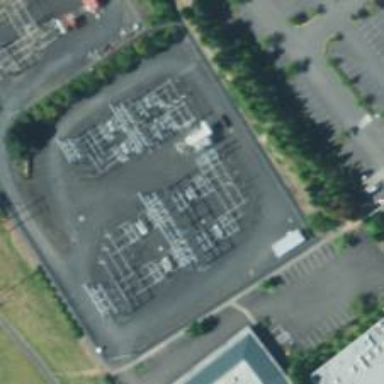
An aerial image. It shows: Switch for power supply.